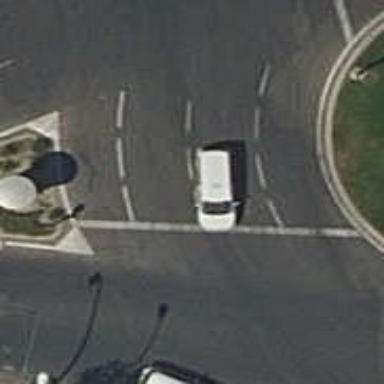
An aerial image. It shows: Tertiary road with asphalt surface leading to roundabout.